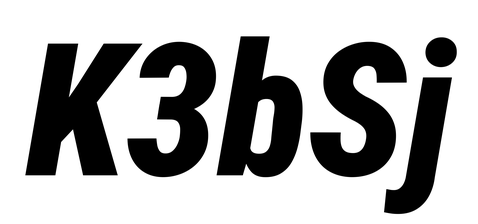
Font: Roboto-Italic_Condensed_Black_Italic